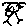
Label: bird